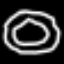
Label: donut